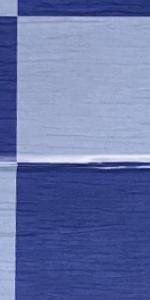
Label: Empty